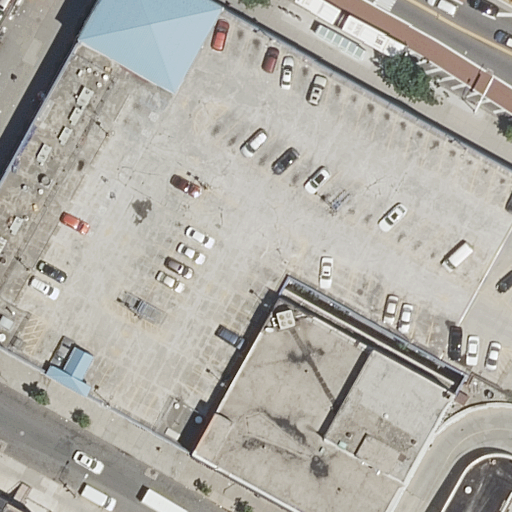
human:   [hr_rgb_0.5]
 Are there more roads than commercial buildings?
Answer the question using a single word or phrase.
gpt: yes

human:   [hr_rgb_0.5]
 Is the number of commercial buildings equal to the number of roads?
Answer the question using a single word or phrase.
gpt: no

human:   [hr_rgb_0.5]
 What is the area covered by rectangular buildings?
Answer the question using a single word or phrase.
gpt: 507m2

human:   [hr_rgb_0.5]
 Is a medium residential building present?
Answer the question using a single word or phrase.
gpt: yes

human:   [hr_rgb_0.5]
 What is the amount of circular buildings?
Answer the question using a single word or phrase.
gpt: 0

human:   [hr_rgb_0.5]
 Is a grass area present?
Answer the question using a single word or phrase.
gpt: no

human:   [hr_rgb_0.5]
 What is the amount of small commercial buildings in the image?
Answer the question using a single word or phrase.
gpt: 0

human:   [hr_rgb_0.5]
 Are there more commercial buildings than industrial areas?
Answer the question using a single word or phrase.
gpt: no

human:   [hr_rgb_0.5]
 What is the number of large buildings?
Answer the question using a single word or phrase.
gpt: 0

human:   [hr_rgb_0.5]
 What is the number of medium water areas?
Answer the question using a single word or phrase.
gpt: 0

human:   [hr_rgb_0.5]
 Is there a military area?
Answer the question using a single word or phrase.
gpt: no

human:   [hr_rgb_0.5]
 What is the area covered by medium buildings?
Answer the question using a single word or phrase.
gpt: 337m2

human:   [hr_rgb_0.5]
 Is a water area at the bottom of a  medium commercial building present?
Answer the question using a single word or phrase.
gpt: no

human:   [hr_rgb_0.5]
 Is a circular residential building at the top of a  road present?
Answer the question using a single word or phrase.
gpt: no

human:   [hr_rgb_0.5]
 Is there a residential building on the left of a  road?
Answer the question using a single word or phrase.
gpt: yes

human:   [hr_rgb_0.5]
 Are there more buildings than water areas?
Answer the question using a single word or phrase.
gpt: yes

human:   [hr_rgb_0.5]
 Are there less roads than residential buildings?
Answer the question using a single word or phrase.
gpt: no

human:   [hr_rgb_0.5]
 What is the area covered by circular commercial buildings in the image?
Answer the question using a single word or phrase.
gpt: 0m2

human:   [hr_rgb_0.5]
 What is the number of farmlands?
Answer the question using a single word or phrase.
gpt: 0

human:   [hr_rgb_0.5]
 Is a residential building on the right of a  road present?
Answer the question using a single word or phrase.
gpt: yes

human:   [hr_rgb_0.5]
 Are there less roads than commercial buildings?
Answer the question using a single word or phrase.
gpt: no

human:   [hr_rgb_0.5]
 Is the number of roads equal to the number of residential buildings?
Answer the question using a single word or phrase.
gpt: no

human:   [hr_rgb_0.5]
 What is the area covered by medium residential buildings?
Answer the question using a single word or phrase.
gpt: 178m2

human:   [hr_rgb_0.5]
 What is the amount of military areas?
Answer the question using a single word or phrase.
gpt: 0

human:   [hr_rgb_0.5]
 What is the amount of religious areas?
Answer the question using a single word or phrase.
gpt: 0

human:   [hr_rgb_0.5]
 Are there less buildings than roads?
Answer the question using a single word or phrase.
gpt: yes

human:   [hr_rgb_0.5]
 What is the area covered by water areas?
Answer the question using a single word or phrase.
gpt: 0m2

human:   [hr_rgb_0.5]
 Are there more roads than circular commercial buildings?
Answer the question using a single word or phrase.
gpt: yes

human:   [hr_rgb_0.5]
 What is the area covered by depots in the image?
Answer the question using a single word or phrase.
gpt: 0m2

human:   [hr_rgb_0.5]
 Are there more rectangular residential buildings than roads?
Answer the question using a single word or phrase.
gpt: no

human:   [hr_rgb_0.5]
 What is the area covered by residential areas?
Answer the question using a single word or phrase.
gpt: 0m2

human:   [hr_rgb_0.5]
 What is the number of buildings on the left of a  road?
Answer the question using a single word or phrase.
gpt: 4

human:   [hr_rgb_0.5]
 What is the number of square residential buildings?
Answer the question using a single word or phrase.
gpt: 0

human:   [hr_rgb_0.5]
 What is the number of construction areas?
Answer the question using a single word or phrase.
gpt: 0

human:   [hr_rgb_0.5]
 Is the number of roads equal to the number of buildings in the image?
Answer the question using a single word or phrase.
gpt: no

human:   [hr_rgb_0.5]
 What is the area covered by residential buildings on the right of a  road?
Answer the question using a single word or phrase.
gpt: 253m2